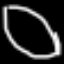
Label: leaf